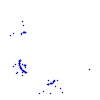
Particle: kaon